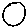
Label: circle